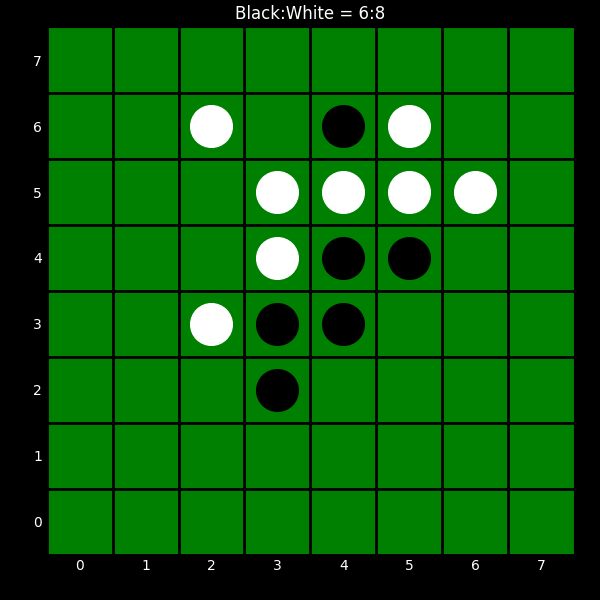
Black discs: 6
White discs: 8